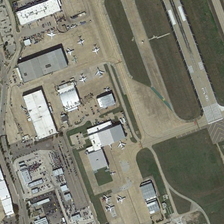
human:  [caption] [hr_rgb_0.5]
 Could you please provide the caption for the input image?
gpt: some planes are near several buildings with parking lots in an airport .

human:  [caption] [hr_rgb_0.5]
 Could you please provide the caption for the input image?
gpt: a large number of cars parked near the airport plains .

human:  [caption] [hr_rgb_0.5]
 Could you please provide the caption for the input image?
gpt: some planes are near several buildings with parking lots in an airport .

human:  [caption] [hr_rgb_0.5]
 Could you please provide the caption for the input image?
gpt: many of the planes were docked on the wide .

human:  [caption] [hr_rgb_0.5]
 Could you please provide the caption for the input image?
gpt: many of the planes were docked on the wide .